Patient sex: M
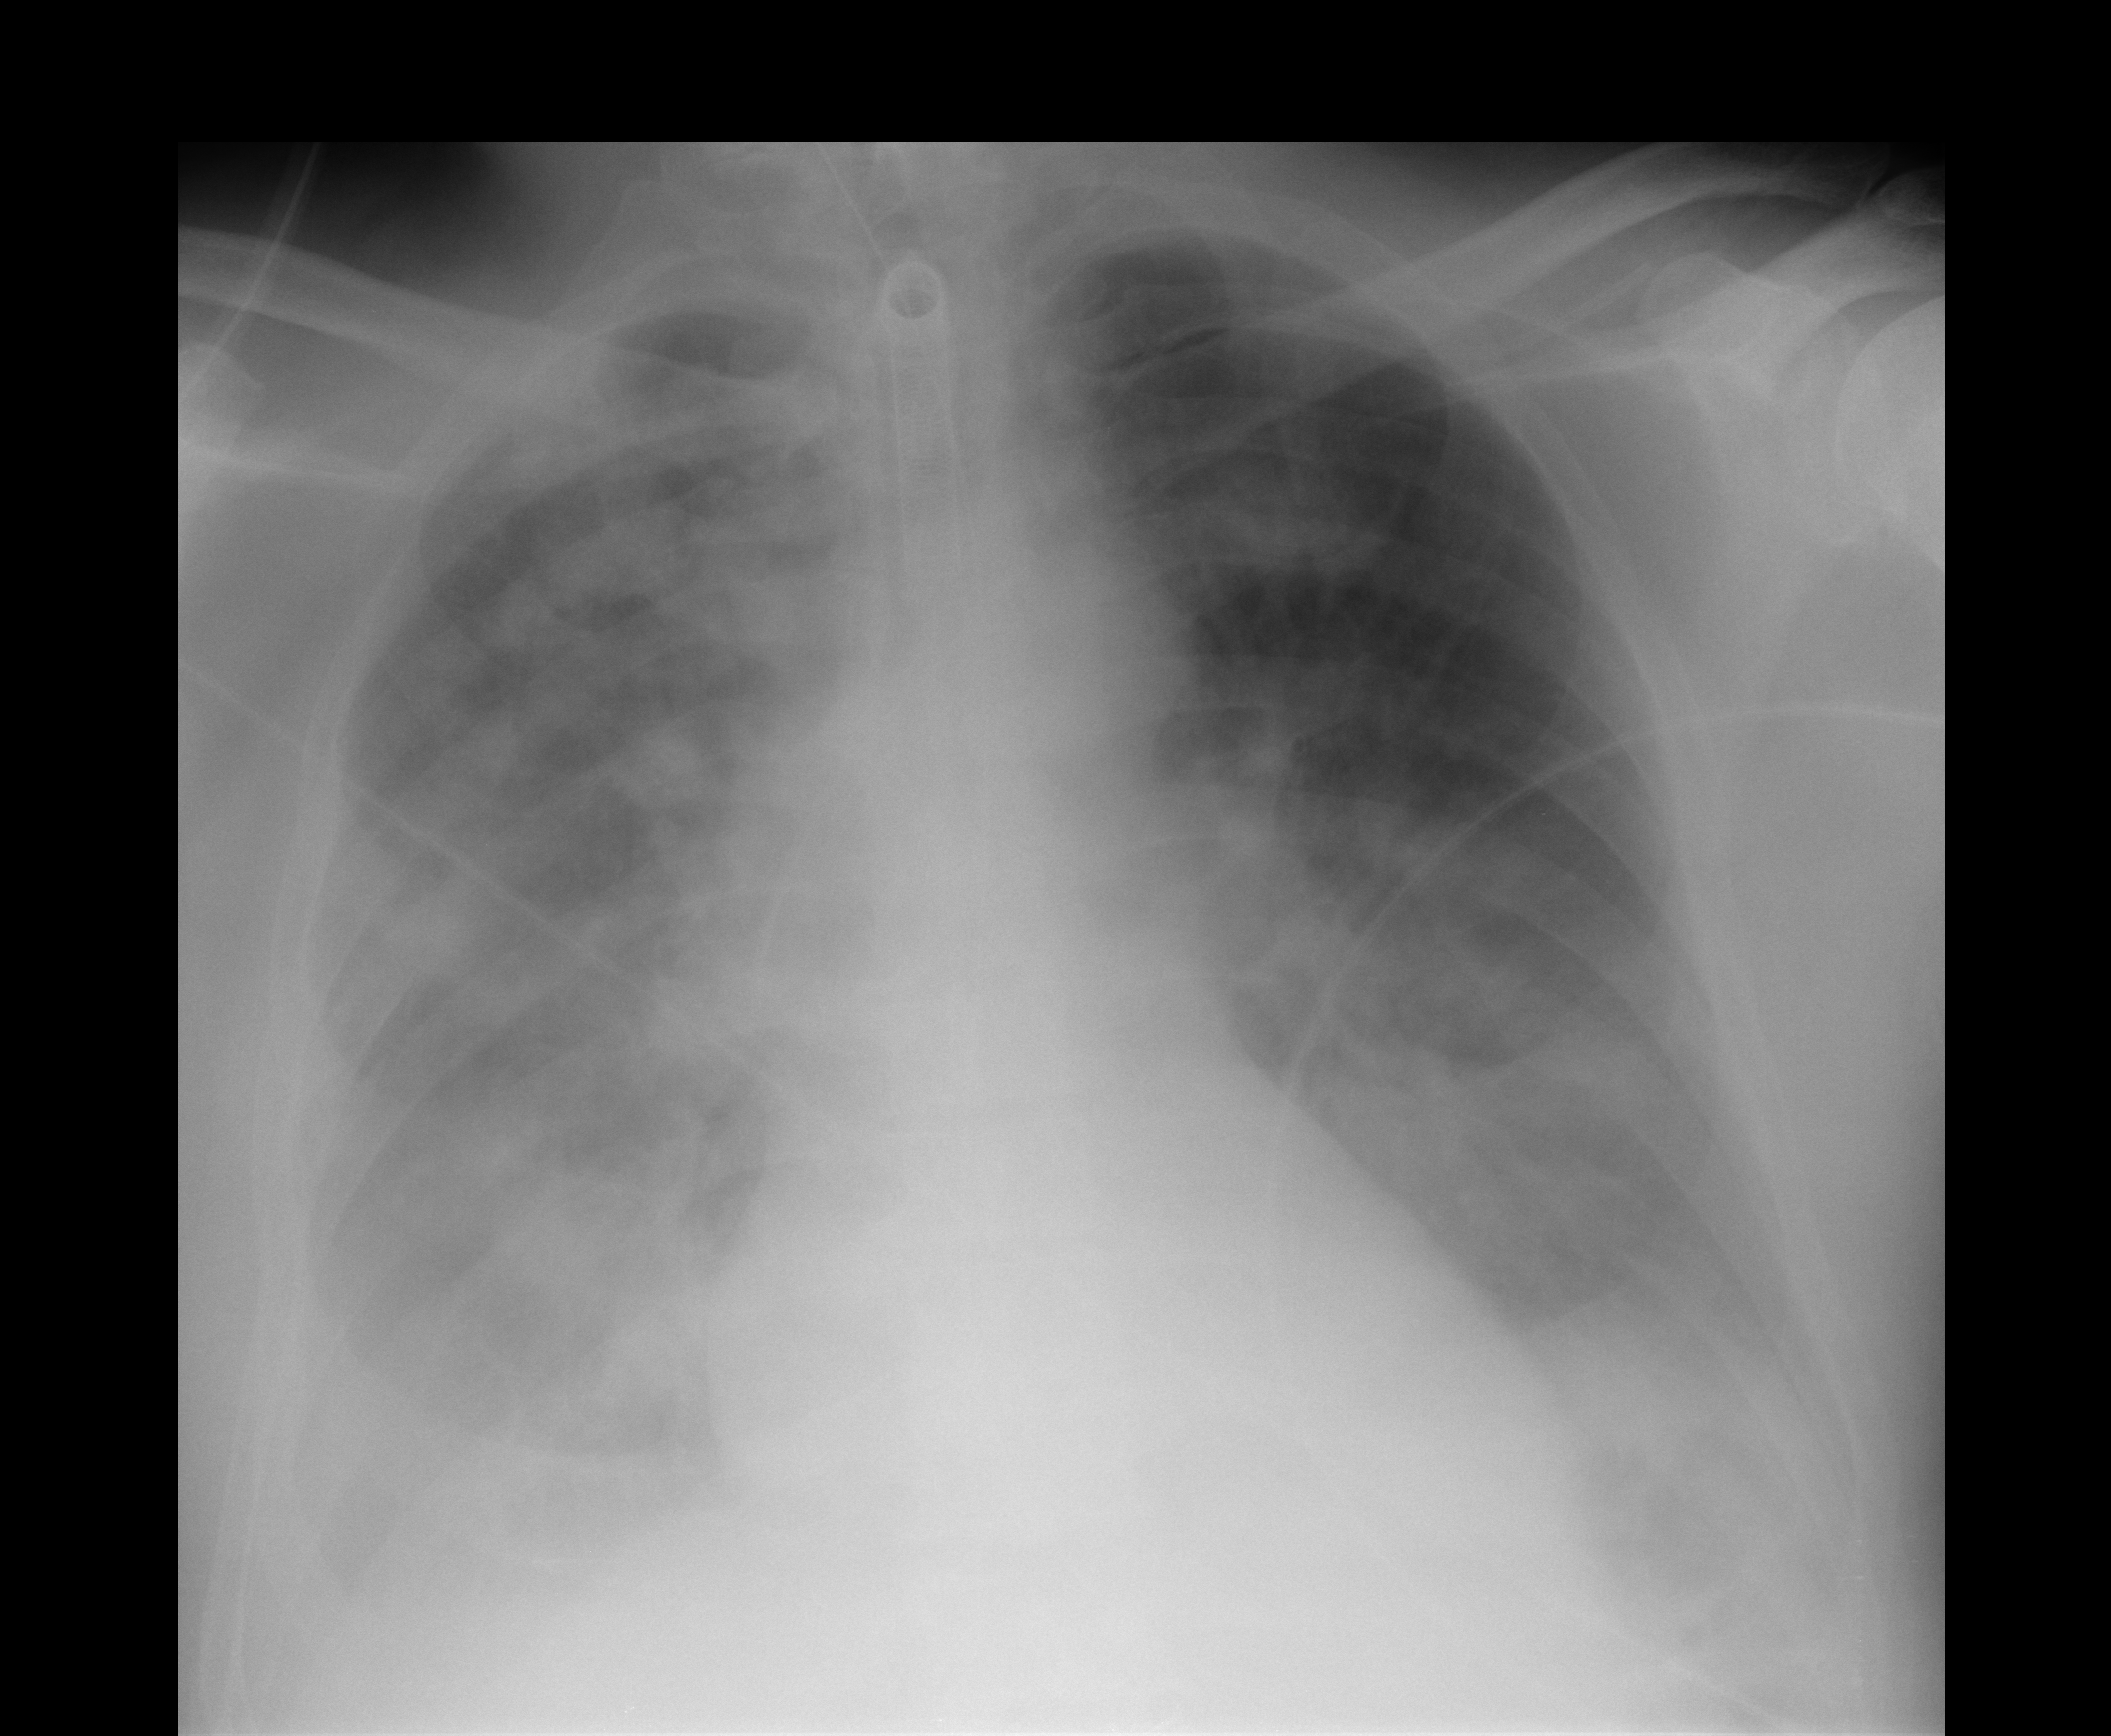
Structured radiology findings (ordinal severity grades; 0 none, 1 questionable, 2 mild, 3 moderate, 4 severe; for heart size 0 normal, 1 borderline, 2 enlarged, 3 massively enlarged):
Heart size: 0
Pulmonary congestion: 2
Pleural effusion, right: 3
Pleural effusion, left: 3
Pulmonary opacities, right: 3
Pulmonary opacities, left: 2
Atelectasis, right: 3
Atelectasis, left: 2